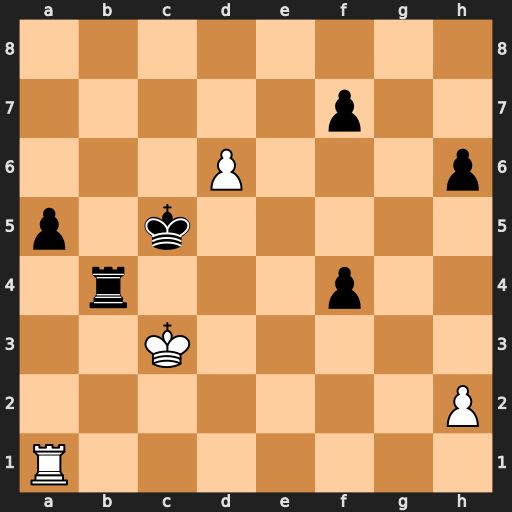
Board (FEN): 8/5p2/3P3p/p1k5/1r3p2/2K5/7P/R7
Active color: w
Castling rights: -
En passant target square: -
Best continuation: Rxa5+ Kxd6 Kxb4